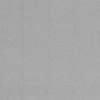
Label: dusty